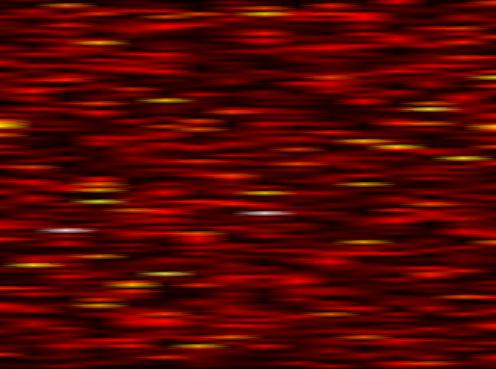
Label: FOFDM